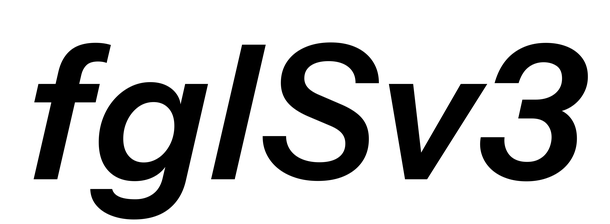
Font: InstrumentSans-Italic_SemiBold_Italic